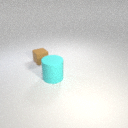
small brown rubber cube behind large cyan rubber cylinder